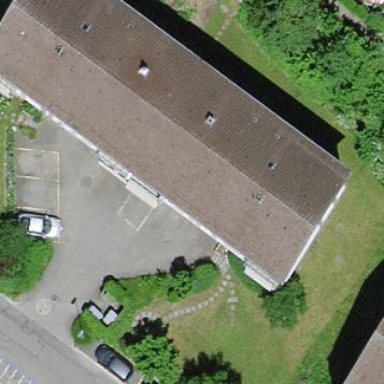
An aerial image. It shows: Residential building.